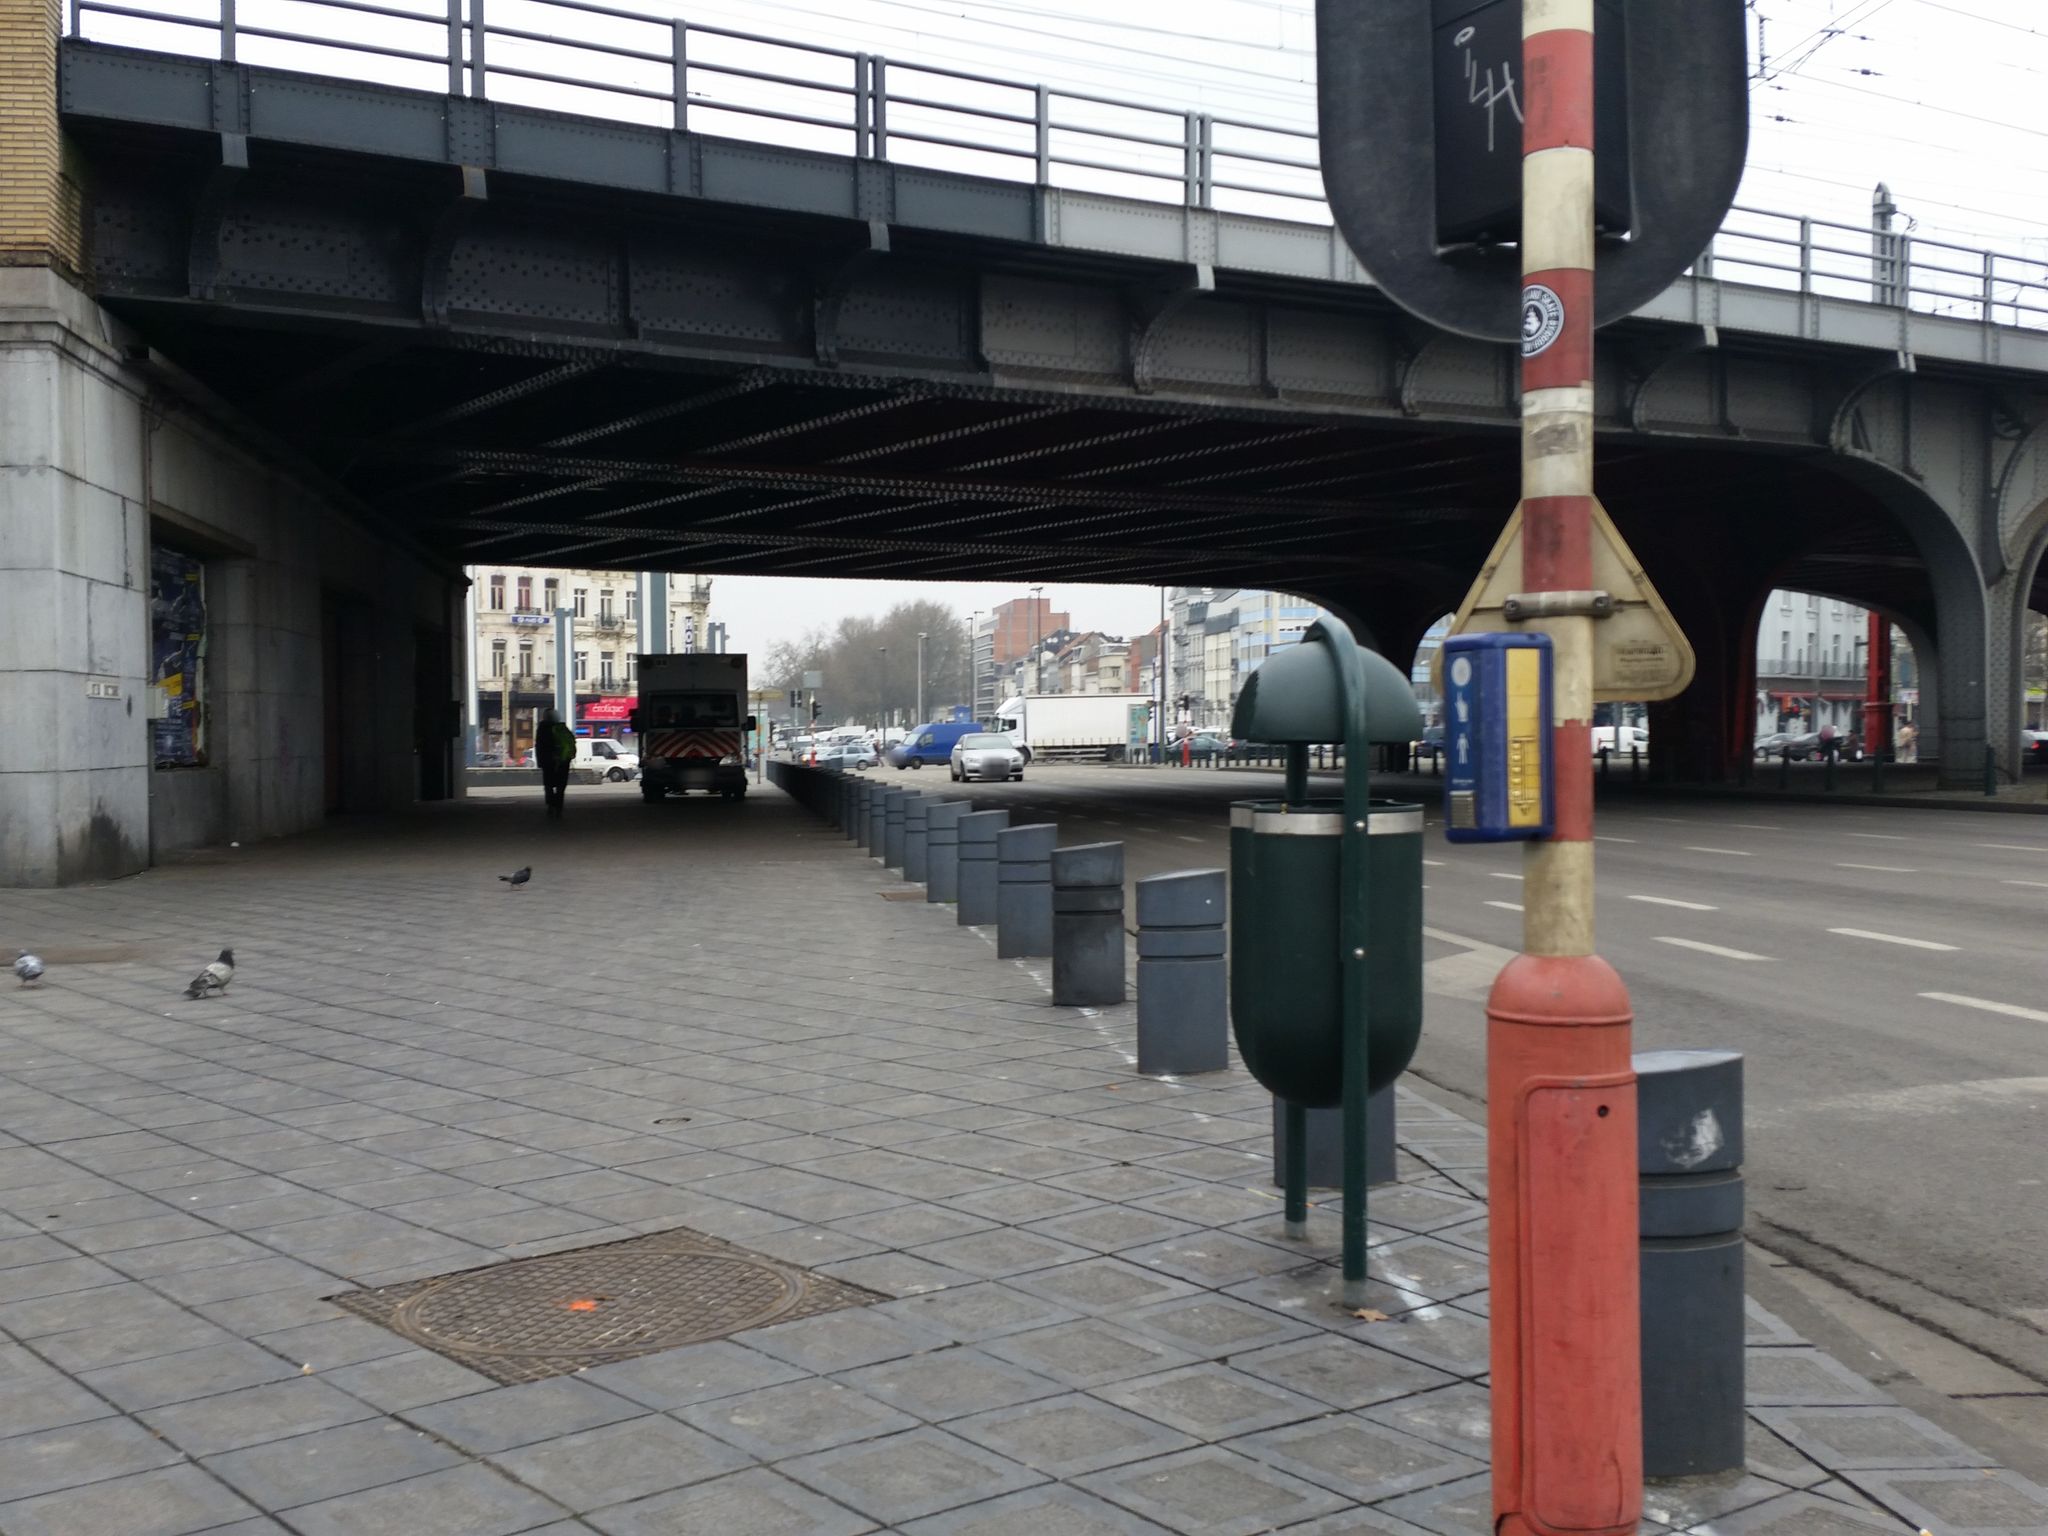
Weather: clear
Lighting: day
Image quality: good
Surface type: walking surface
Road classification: cycleway
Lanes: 3
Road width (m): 2.5
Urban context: urban centre
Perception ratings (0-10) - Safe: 1.47, Lively: 6.18, Beautiful: 1.29, Boring: 6.79, Depressing: 1.95, Wealthy: 6.74